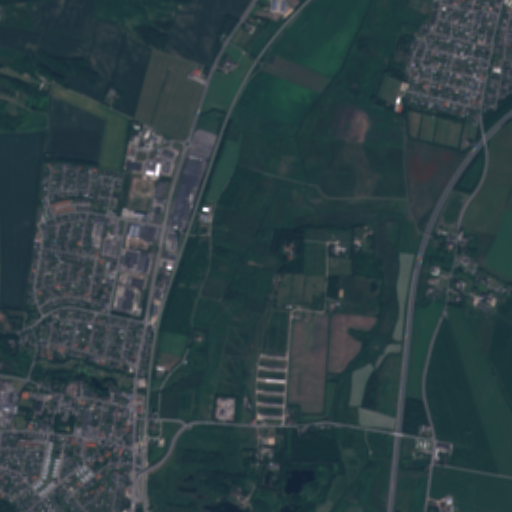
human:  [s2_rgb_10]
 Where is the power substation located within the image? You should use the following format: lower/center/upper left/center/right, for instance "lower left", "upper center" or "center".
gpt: The power substation is located in the upper left of the image.
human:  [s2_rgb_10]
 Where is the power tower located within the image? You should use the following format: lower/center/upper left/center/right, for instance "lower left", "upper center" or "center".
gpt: There is no power tower in the image.